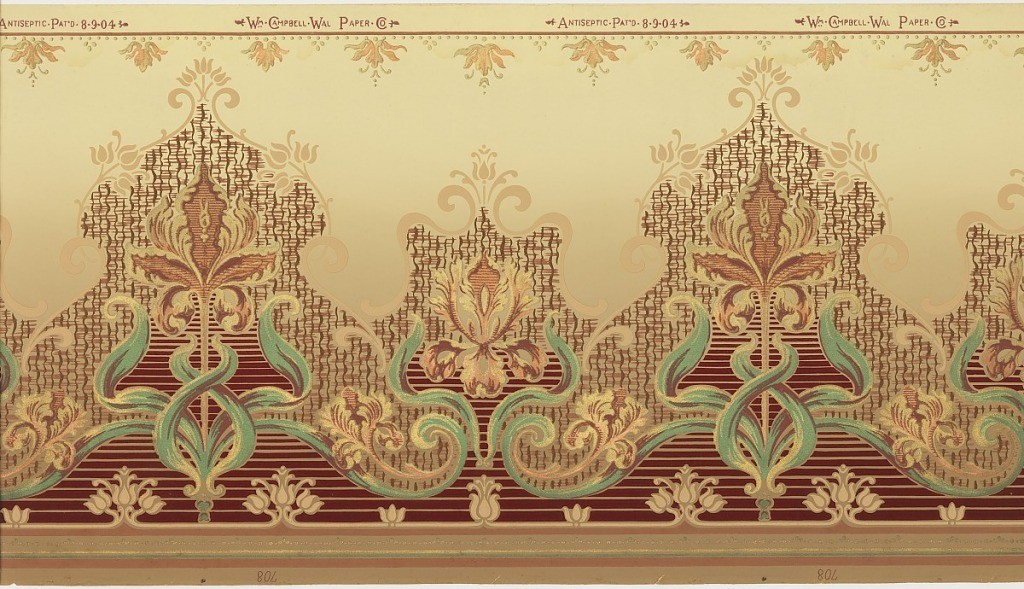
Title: Frieze
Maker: Wm. Campbell Wall Paper Company, 1872
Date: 1905–1915
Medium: Machine-printed paper
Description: Elaborate tulip design with each enclosed in a medallion, alternating tulip on stem with just the flower. Horizontal stripe pattern across lower portion. Printed in metallic colors on tan ground.